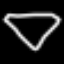
Label: diamond